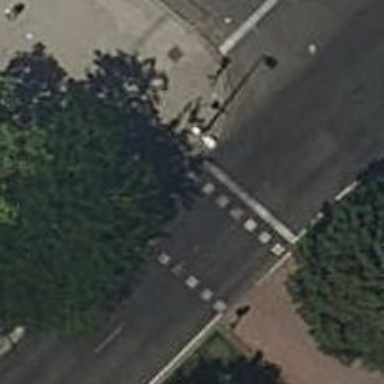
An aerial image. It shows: Road with traffic signals and zebra crossing with traffic signals.